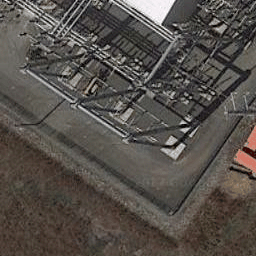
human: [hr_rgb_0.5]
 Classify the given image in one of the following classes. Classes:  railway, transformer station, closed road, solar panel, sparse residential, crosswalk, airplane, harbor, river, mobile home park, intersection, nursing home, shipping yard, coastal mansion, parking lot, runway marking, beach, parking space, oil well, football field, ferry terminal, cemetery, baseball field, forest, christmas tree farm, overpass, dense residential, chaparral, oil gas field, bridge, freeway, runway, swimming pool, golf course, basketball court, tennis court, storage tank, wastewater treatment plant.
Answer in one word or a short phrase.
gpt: transformer station